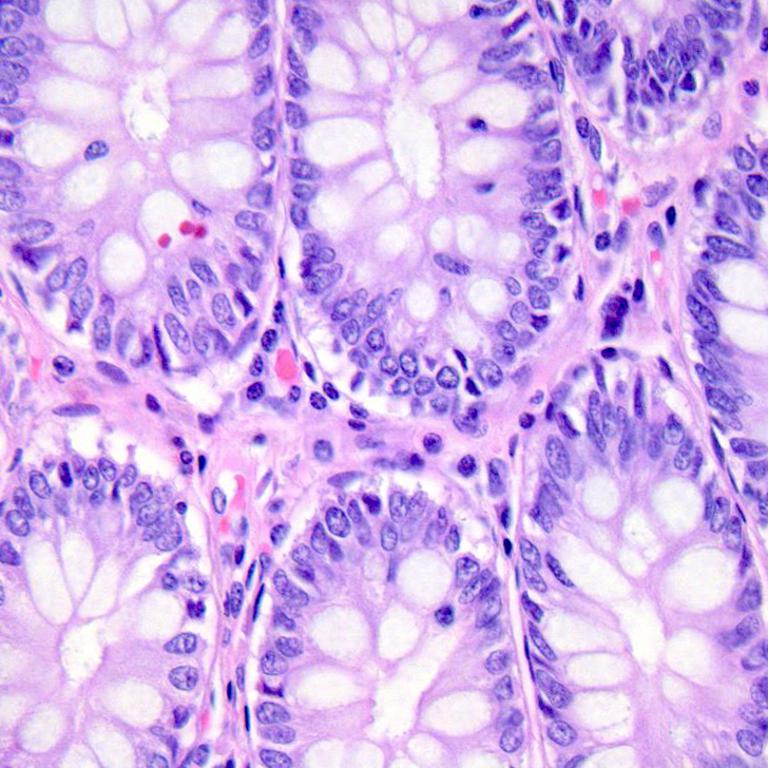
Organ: colon
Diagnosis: benign